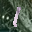
Label: 1